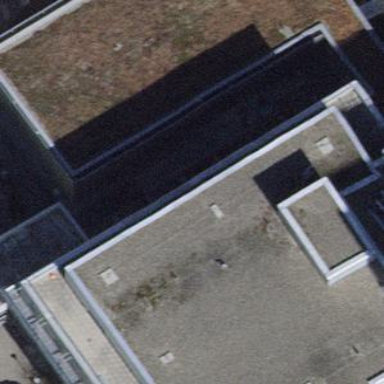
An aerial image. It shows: Hospital building.